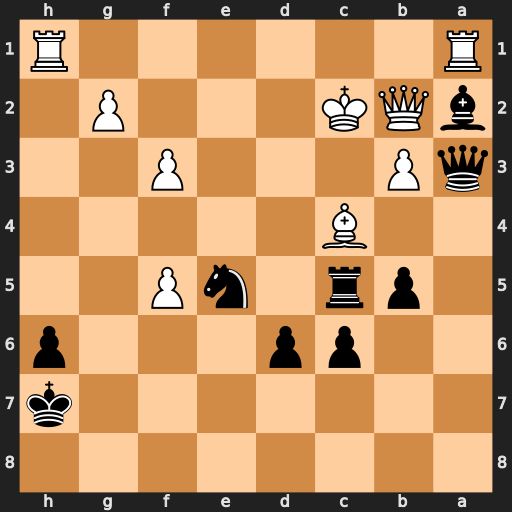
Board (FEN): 8/7k/2pp3p/1pr1nP2/2B5/qP3P2/bQK3P1/R6R
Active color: b
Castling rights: -
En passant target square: -
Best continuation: Rxc4+ bxc4 Qd3+ Kc1 Qe3+